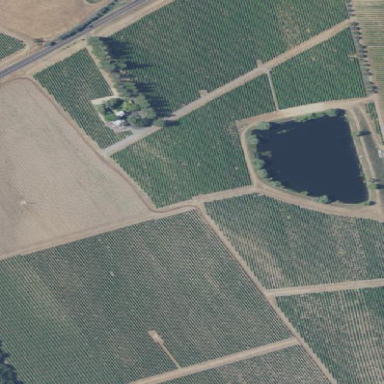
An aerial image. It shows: Vineyard where grapes are grown.